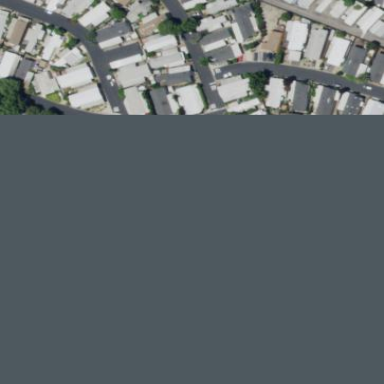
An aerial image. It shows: Residential area designated for mobile homes. It is mobile home park.